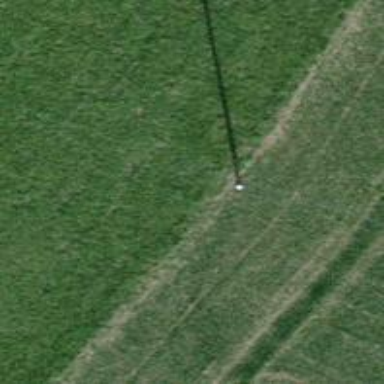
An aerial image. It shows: Power pole.